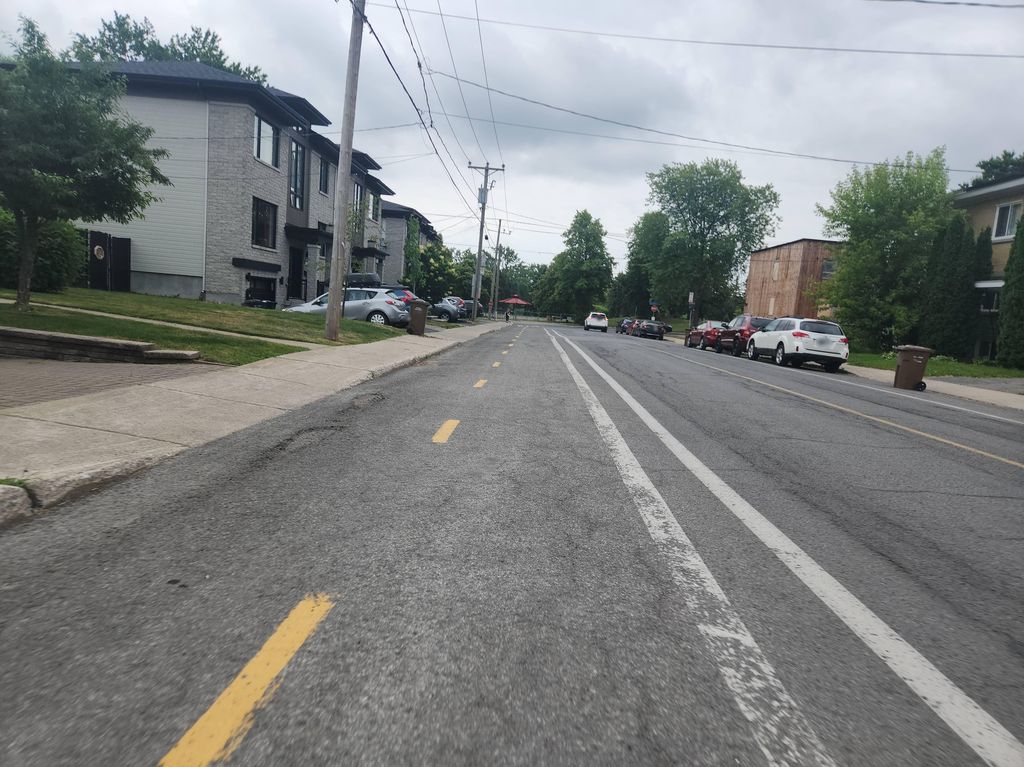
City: montreal